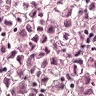
Metastatic tissue present: yes